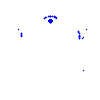
Particle: pion